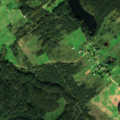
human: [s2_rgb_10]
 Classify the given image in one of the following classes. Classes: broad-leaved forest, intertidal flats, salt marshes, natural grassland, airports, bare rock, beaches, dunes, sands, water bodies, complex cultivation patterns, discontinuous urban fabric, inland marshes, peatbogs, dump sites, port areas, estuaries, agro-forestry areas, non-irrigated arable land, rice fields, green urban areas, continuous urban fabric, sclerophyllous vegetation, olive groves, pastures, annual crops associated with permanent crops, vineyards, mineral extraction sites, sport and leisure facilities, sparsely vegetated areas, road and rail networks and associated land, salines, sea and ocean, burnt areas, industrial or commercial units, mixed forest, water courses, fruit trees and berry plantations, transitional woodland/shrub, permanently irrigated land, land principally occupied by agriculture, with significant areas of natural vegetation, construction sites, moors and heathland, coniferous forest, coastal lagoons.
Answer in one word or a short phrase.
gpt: complex cultivation patterns, coniferous forest, mixed forest, transitional woodland/shrub